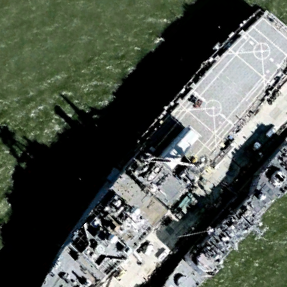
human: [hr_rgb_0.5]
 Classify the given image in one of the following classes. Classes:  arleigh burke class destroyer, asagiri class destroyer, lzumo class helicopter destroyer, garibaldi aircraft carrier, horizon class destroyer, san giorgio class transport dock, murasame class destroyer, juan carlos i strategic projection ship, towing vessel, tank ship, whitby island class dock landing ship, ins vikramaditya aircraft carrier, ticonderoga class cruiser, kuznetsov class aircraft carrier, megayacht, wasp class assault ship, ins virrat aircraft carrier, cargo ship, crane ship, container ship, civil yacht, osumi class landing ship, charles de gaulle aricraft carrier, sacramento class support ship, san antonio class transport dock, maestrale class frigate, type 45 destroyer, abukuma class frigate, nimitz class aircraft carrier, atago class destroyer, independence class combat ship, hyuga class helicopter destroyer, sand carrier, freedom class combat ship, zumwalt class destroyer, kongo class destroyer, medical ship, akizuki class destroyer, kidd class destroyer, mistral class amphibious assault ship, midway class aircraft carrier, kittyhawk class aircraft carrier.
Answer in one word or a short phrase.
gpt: Whitby Island class dock landing ship